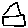
Label: house